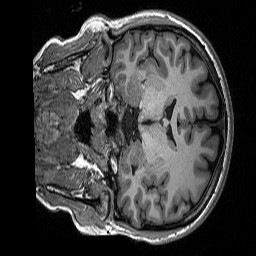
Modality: T1w
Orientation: coronal
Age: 27
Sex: female
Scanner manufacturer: siemens
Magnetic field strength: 3 T
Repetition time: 2.3 s
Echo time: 0.00298 s